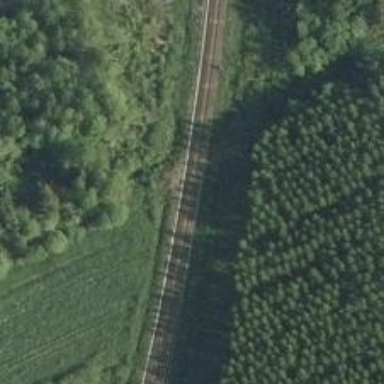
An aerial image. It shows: Railway track with continuous electrified contact lines.